Question: I compile my android application
everything pass OK
but when I try to debug my application on the mobile device (using eclipse) I get an error:
'AndroidManifest is missing'
this is strange as the file exist, and complication passes

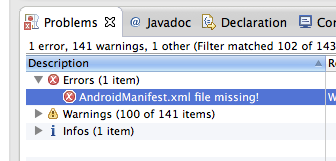
Answer: For all developers who face this problem :
'''
1. Click on your project -> Refresh (F5)
2. Go to "Project" in the menu bar -> Clean (and clean the project)
3. If all else fails, restart eclipse
'''